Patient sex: M
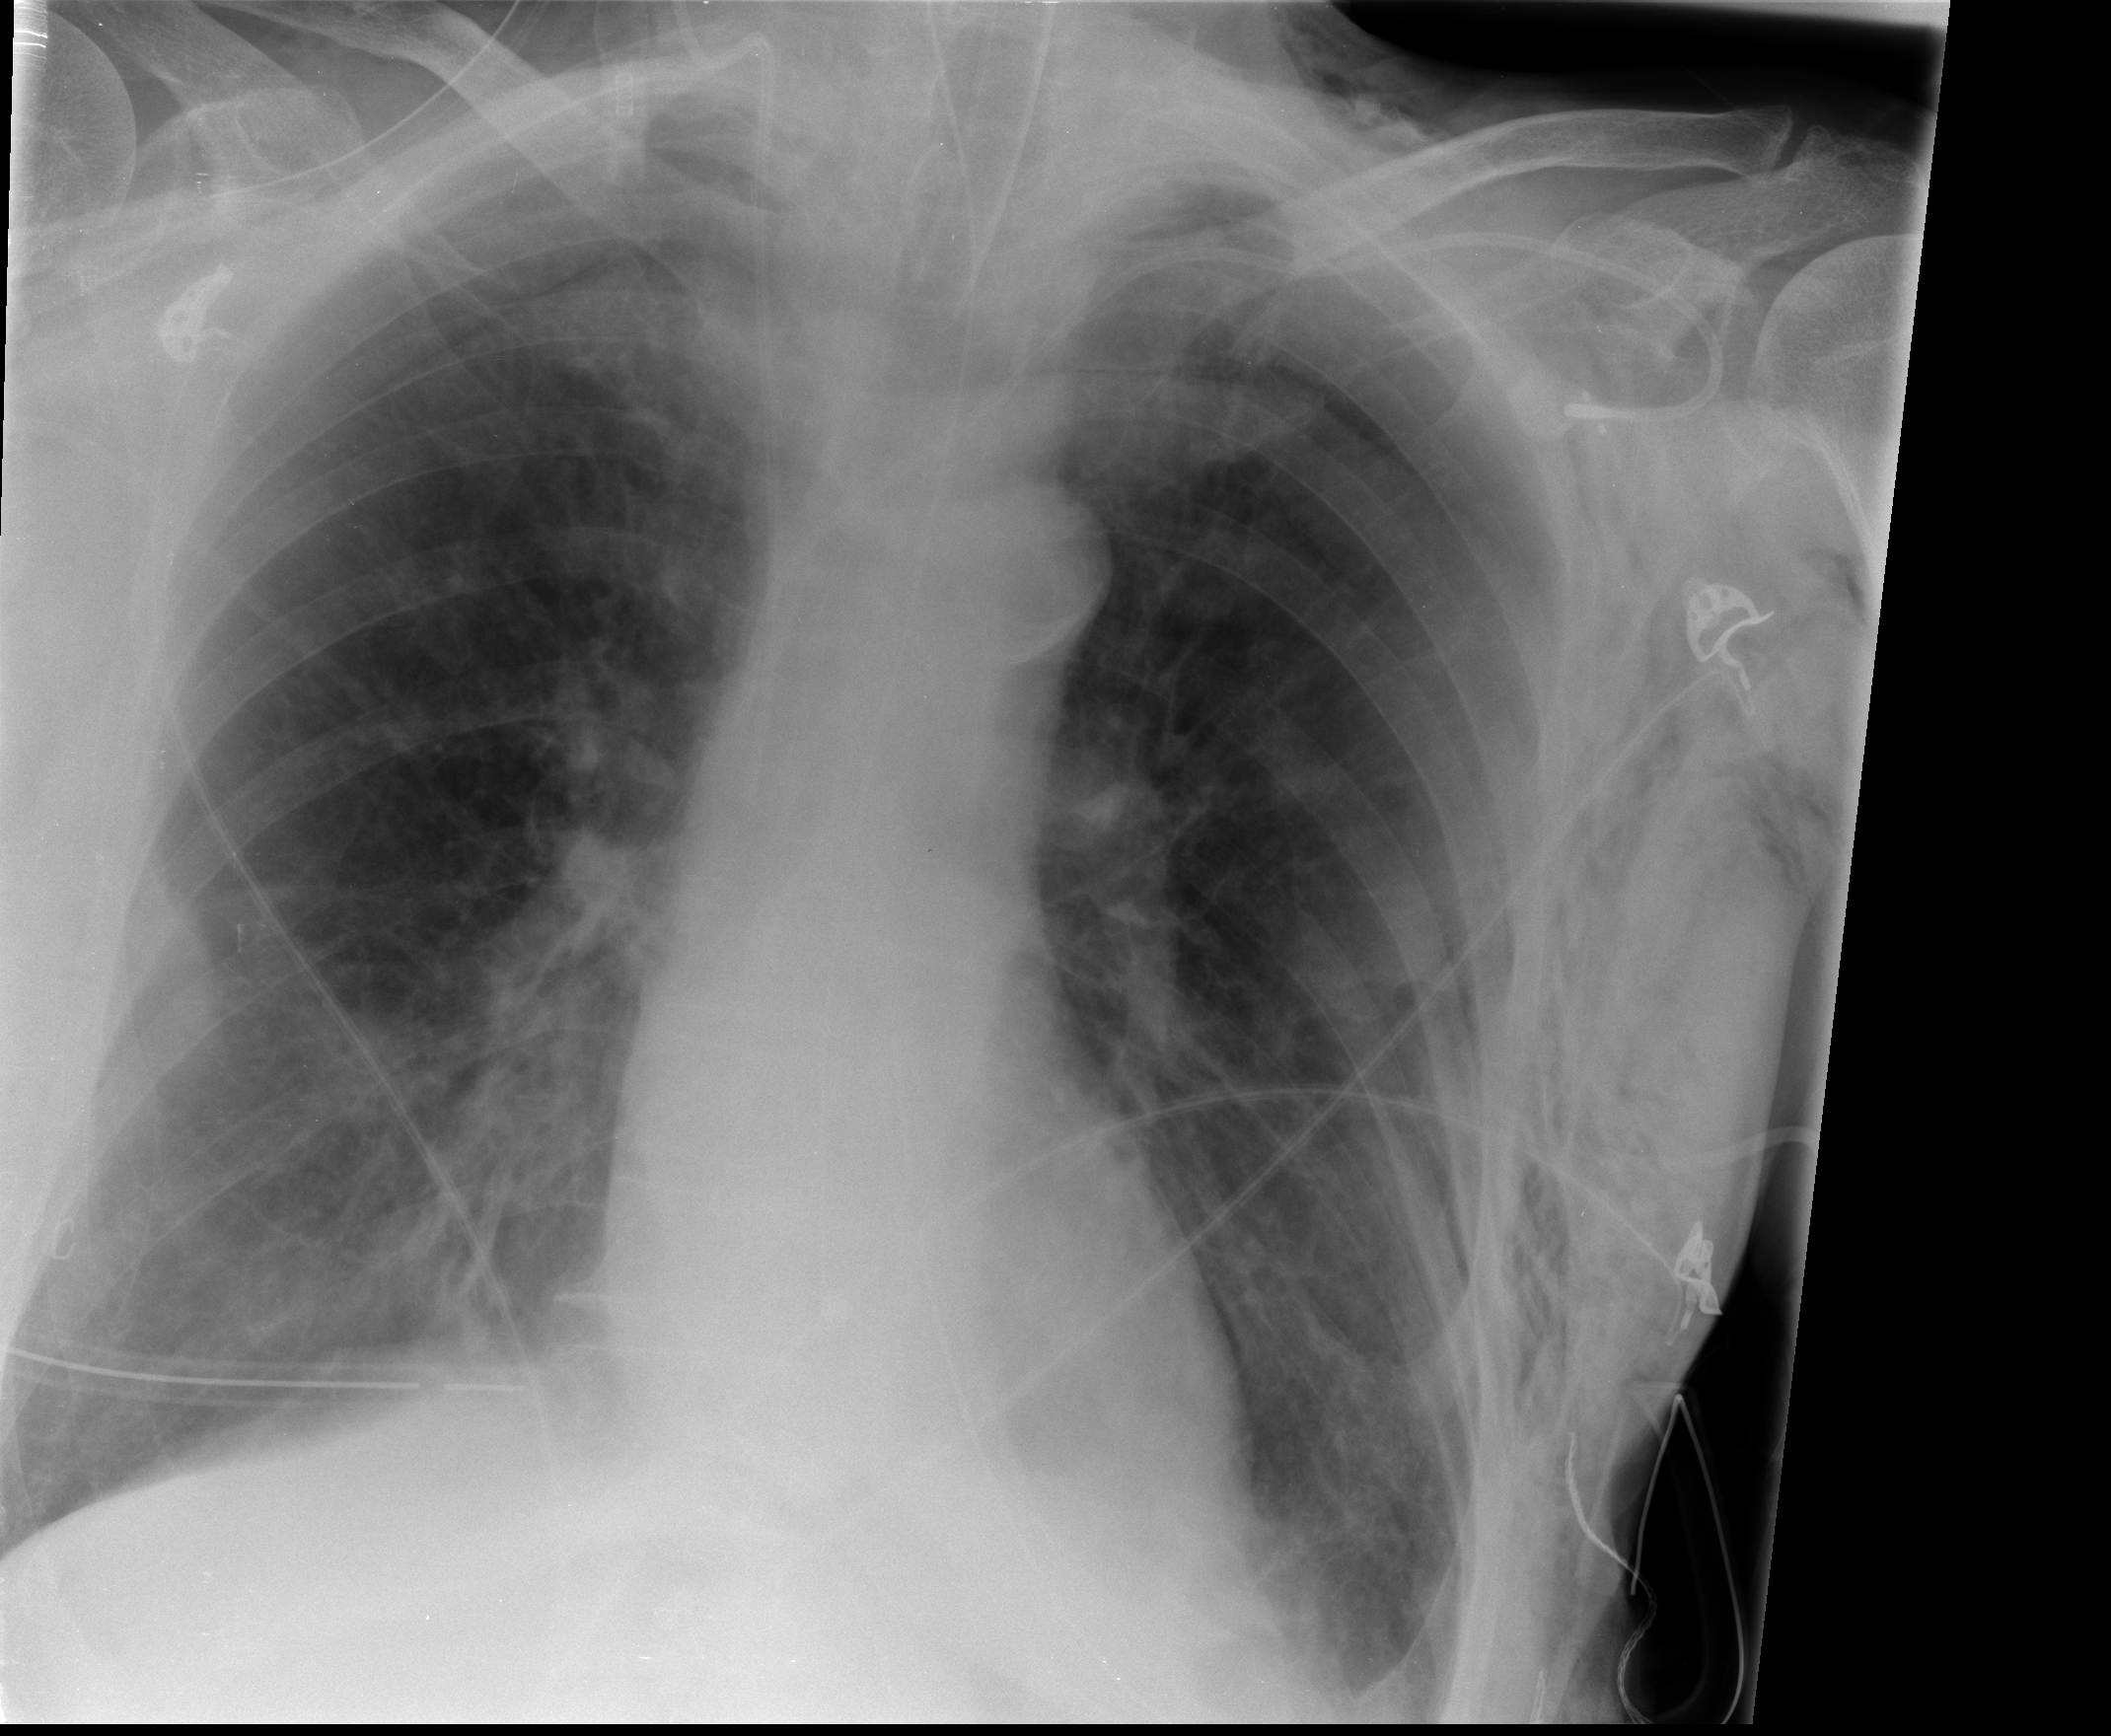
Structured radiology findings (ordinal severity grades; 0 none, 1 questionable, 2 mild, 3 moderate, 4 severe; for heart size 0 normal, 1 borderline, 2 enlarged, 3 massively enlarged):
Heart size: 0
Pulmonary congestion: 0
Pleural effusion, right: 0
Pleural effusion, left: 0
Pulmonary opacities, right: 1
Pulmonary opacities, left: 0
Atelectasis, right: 0
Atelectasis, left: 0